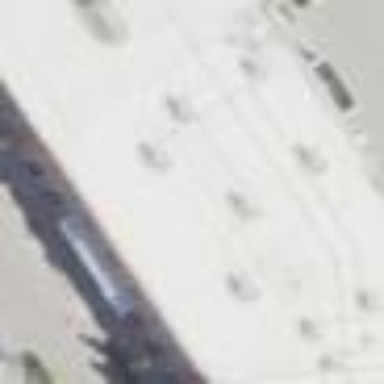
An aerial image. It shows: Retail building.